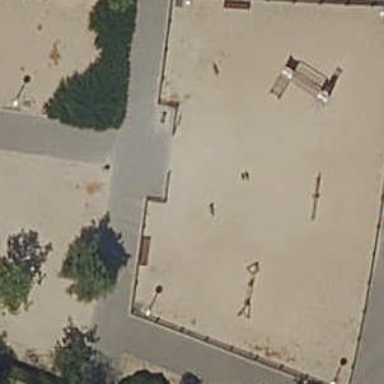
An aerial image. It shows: Park.